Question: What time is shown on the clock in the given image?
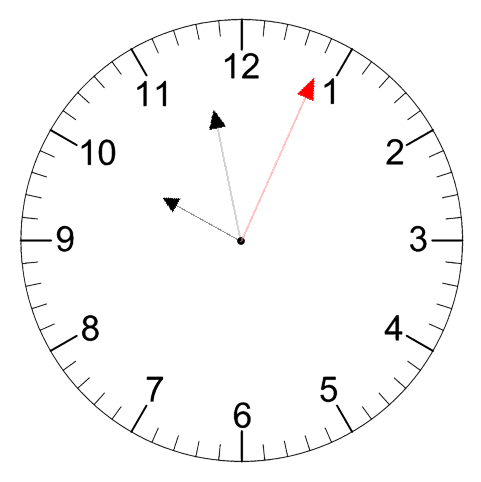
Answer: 09:58:04